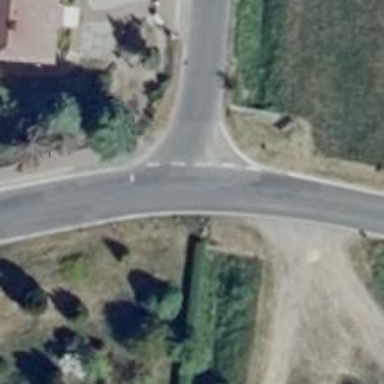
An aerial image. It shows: Secondary road with asphalt surface.